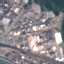
Land use / land cover class: Industrial